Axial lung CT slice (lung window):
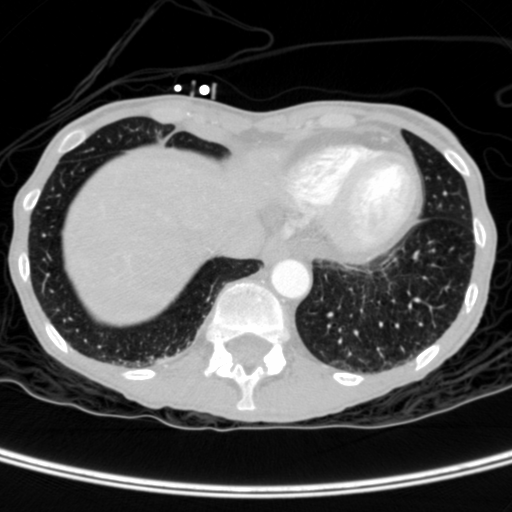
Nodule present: no